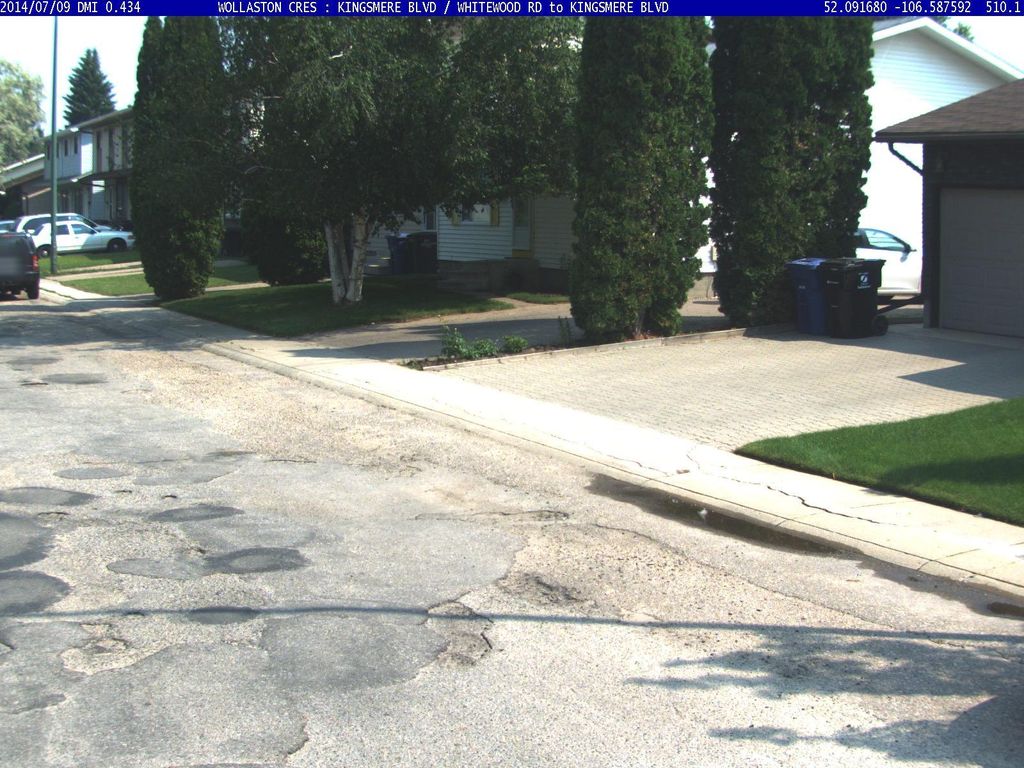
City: saskatoon